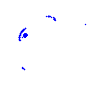
Particle: proton